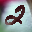
Label: 2